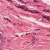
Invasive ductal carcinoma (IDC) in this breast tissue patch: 1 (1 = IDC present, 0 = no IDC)